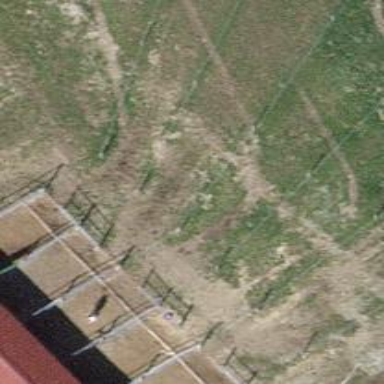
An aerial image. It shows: Fence is in the image.